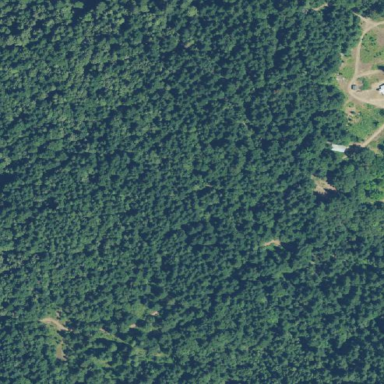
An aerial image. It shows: Forest area.